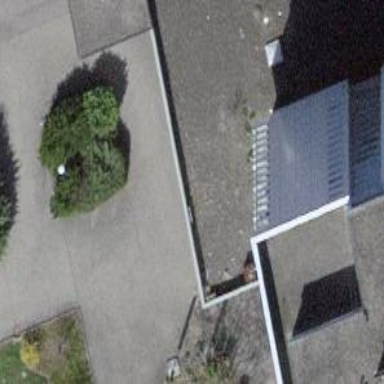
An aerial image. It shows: Cafe.